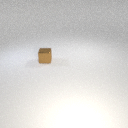
small brown metal cube